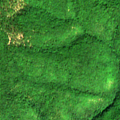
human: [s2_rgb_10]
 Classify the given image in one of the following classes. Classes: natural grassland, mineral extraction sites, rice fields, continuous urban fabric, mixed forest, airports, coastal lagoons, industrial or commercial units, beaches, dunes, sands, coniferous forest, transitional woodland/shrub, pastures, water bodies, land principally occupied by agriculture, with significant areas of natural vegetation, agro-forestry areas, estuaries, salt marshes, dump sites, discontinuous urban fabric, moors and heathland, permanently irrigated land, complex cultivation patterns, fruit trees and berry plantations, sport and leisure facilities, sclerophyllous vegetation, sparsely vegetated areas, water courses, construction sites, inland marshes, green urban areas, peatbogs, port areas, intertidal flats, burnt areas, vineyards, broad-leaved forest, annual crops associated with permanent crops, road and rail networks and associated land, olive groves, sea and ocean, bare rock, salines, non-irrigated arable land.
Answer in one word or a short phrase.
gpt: broad-leaved forest